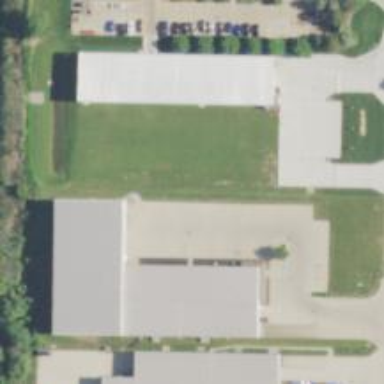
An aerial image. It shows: Fitness center building.